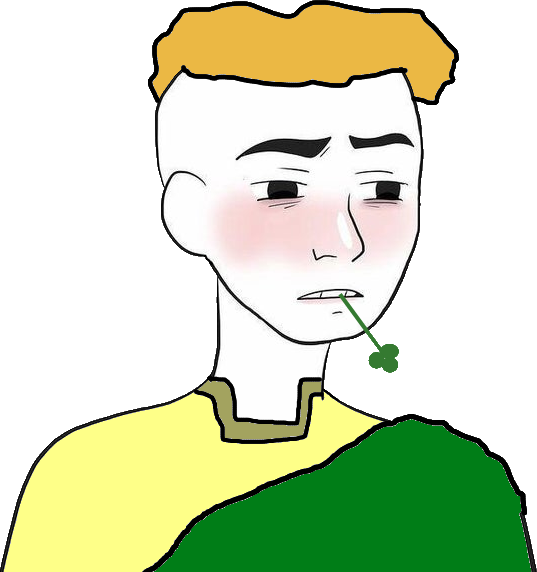
Label: 5_Twinkjak